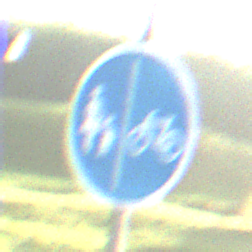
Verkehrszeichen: GetrennterRadUndGehwegRadwegRechts
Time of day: SunriseSunset
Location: Outdoor (Suburban)
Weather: PartlyCloudy
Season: NotSpecified
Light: Natural